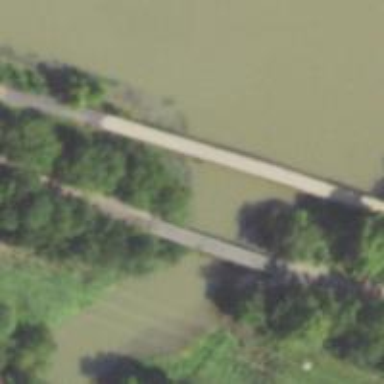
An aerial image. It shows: Bridge with supports.